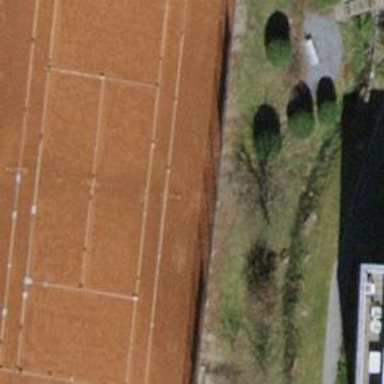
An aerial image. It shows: Tennis court on pitch.